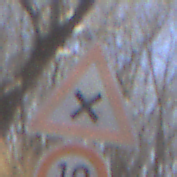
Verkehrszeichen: KreuzungOderEinmuendung
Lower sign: Geschwindigkeit10
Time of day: Midday
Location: Outdoor (Nature)
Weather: Clear
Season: NotSpecified
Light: Natural